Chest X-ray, AP view. Patient: 45 years old, sex M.
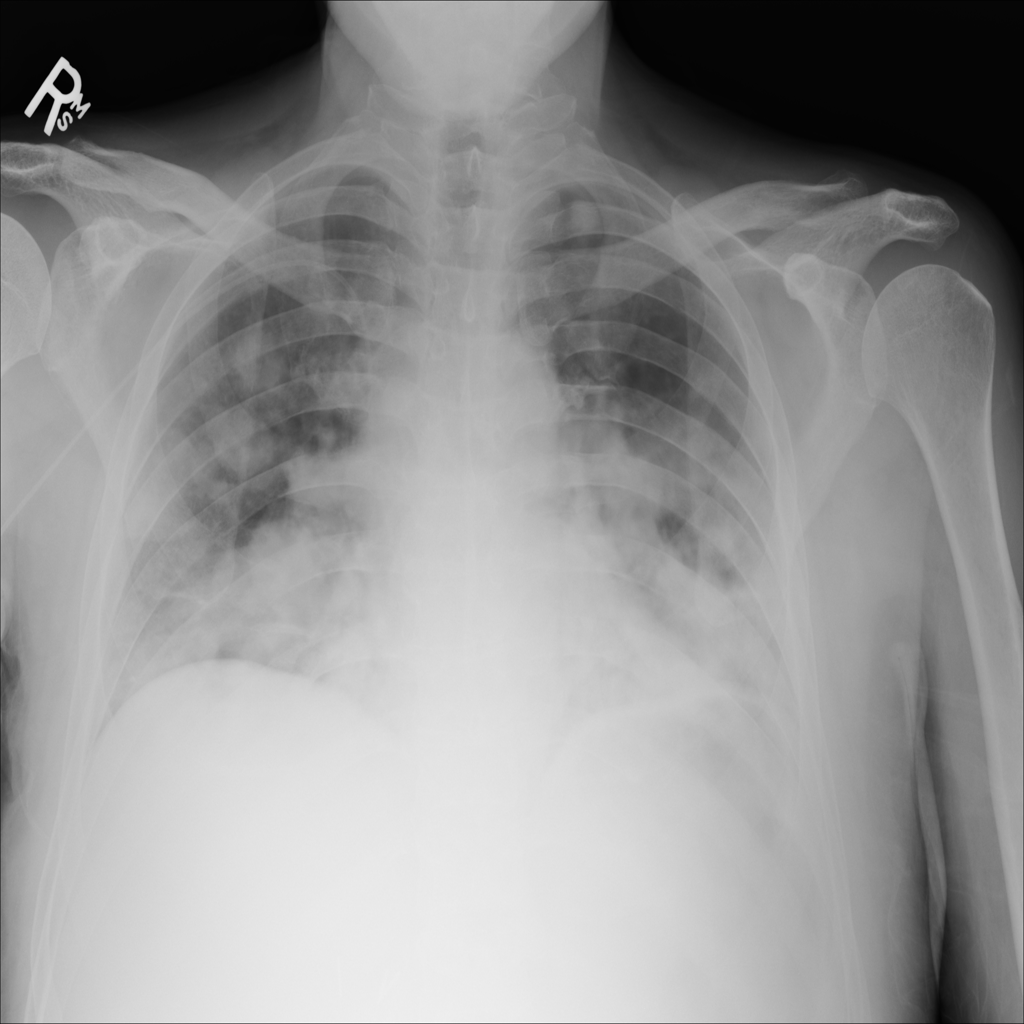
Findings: Mass